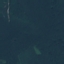
Land use / land cover class: Forest